Question: I have 6 images, on hover each image gets replaced by another image which fade up (with jQuery) and gets upon the initial image.
The issue is that when the image fade up, it gets under the original image and not over it.
Since the fade in/out effect works fine, i think this issue belongs to my css code:
'''
#puzz {
border-color:#000000;
background-color:#00CC33;
position:fixed;
left:20%;
top:13%;
width:900px;
height:650px;
}
li {
list-style:none;
float:left;
list-style:none;
padding:8px;
margin:10px;
line-height:10px;
width:218px;
height:218px;
overflow:hidden;
background:#99CCFF;
/*For IE9 compatibility*/
behavior: url(border-radius.htc);
border-radius: 8px;
}
.fade div {
position:absolute;
top:auto;
left:auto;
display: none;
}
'''
'''
<div id="puzz">
<ul>
<li>
<div class="fade"><img src="img7.jpg" />
<div><img src="img8.jpg" /></div>
</div>
</li>
<li>
<div class="fade"><img src="img2.jpg" />
<div><img src="img5.jpg" /></div>
</div>
</li>
<li>
<div class="fade"><img src="img3.jpg" />
<div><img src="img4.jpg" /></div>
</div>
</li>
<li>
<div class="fade"><img src="img4.jpg" />
<div><img src="img3.jpg" /></div>
</div>
</li>
<li>
<div class="fade"><img src="img5.jpg" />
<div><img src="img2.jpg" /></div>
</div>
</li>
<li>
<div class="fade"><img src="img6.jpg" />
<div><img src="img1.jpg" /></div>
</div>
</li>
</ul>
</div>
'''
Here is what i get:

here is jQuery script i use:
'''
$(document).ready(function () {
// find the div.fade elements and hook the hover event
$('div.fade').hover(function () {
// on hovering over, find the element we want to fade *up*
var fade = $('> div', this);
// if the element is currently being animated (to a fadeOut)...
if (fade.is(':animated')) {
// ...take it's current opacity back up to 1
fade.stop().fadeTo(250, 1);
} else {
// fade in quickly
fade.fadeIn(250);
}
}, function () {
// on hovering out, fade the element out
var fade = $('> div', this);
if (fade.is(':animated')) {
fade.stop().fadeTo(3000, 0);
} else {
// fade away slowly
fade.fadeOut(30);
}
});
});
'''
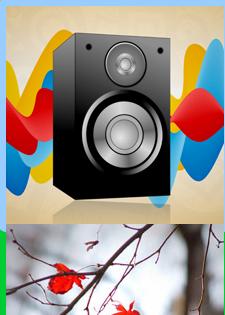
Answer: <URL>, with your problem fixed.
I just made a few changes in the CSS to place the a image "above" the other.